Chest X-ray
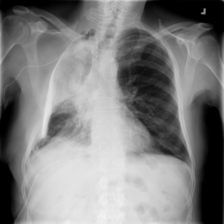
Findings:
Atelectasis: negative
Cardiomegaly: negative
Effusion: negative
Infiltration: negative
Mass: negative
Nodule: negative
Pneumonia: negative
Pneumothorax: negative
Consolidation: negative
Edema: negative
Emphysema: negative
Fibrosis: negative
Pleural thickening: negative
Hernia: negative